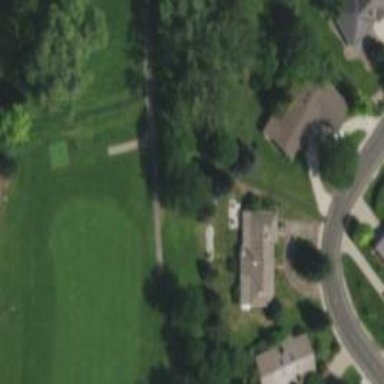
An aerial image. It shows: Path for golf carts.